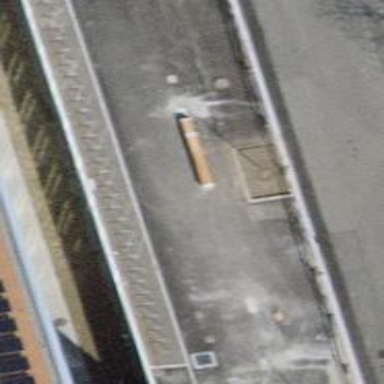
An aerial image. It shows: Brown bench.